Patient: sex F, age 57
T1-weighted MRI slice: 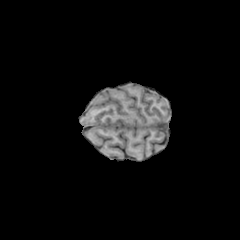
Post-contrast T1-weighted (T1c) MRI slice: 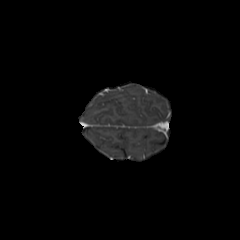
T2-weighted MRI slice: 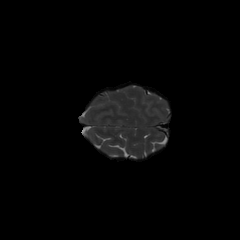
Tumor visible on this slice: no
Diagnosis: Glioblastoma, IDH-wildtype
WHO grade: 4